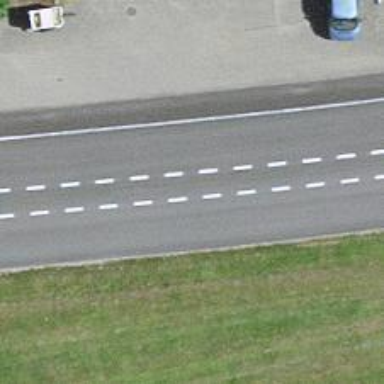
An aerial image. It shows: Primary highway.